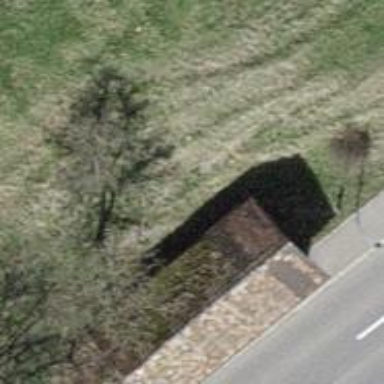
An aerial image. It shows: Shed.